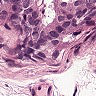
Metastatic tissue present: yes